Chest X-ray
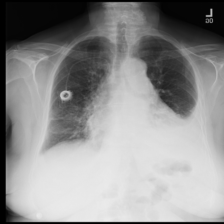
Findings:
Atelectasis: positive
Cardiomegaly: positive
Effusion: positive
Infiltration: negative
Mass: negative
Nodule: negative
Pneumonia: negative
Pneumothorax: negative
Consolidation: negative
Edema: negative
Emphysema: negative
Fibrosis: negative
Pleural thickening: negative
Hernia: negative